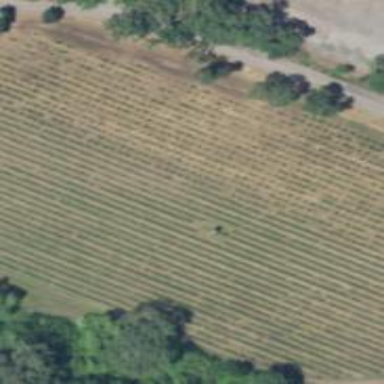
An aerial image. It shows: Vineyard with grape crops.